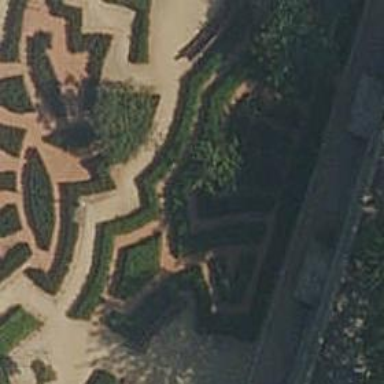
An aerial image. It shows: Hedge acting as barrier.